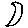
Label: moon